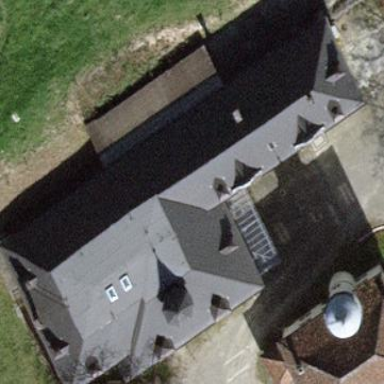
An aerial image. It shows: Building with tile roof.